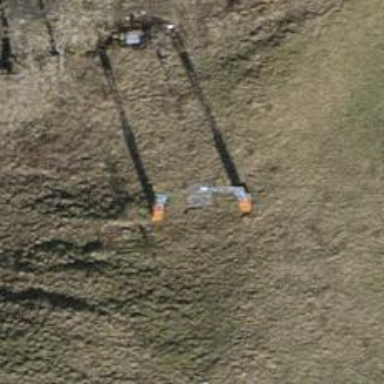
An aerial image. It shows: Pylon for aerialway.